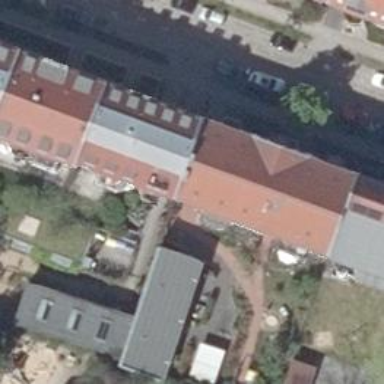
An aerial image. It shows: Apartment building with double saltbox roof shape.